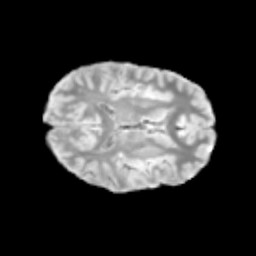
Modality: T2w
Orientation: axial
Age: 10
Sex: male
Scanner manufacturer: siemens
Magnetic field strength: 3 T
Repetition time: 3.8 s
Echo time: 0.07 s